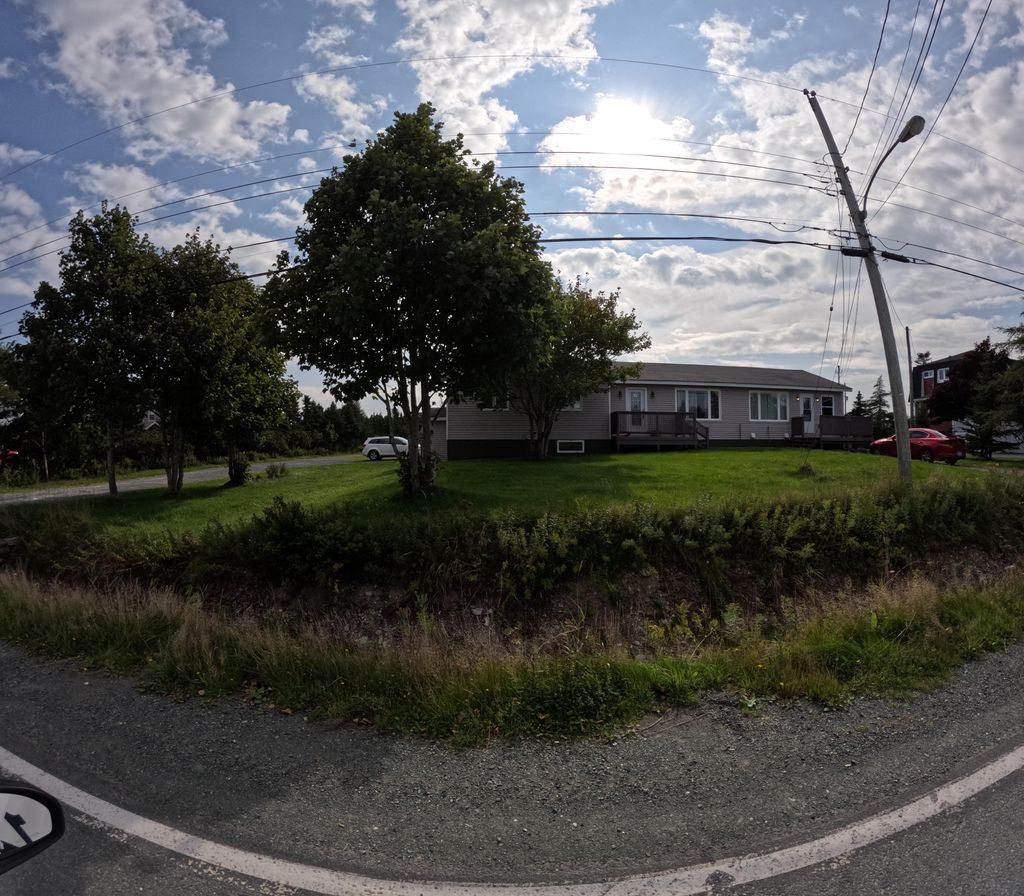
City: st_johns